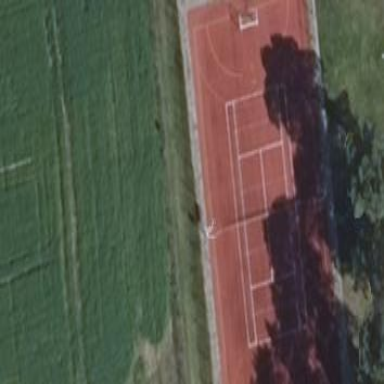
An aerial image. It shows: Tennis court on the leisure land pitch.